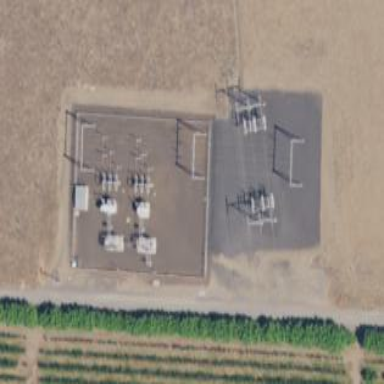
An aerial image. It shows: Substation with power equipment.